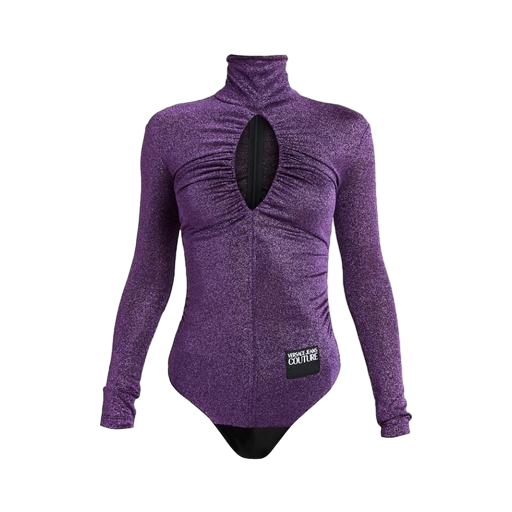
purple turtleneck top, purple mockneck top, purple mock-neck cutout top only macy, white background